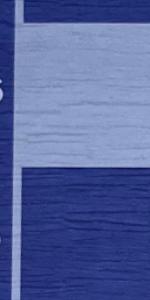
Label: Empty